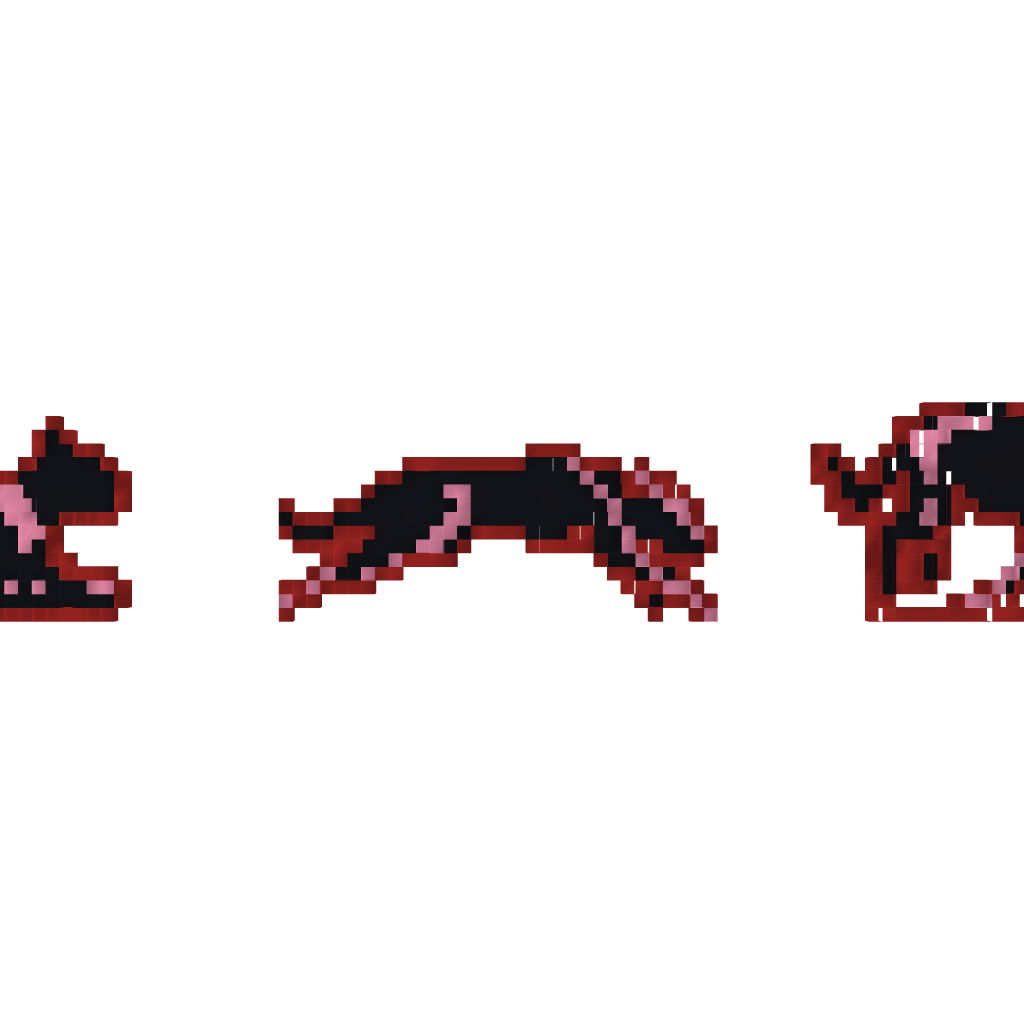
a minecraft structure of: Panther from Castlevania 1